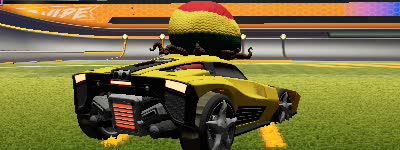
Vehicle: breakout